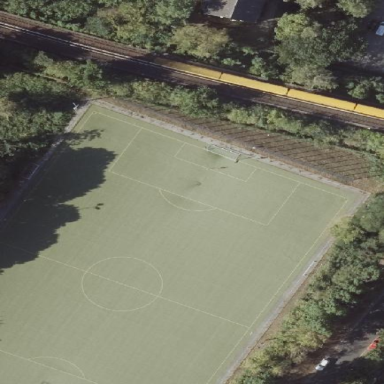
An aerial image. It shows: Soccer pitch for outdoor sports and leisure activities.